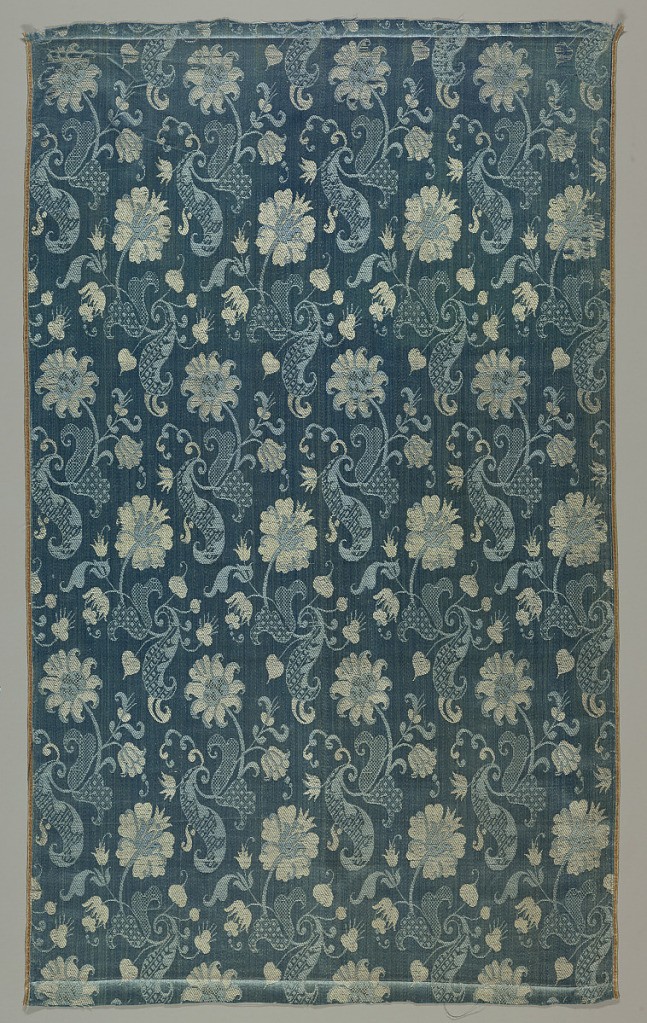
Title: Textile
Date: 17th century
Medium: silk Technique: float patterned satin; 7&1 satin patterned by weft floats bound on the front as a 1&3 twill
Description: Length of blue silk with a pattern of flowers, leaves and scrolls in pink and light blue. Leaves and scrolls have diaper patterns.